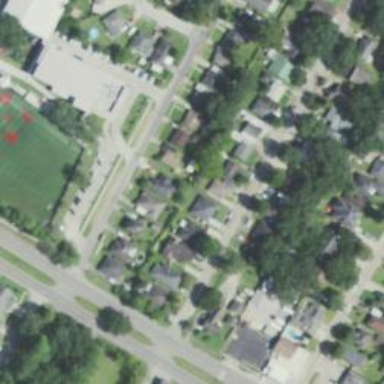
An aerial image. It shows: Residential road.